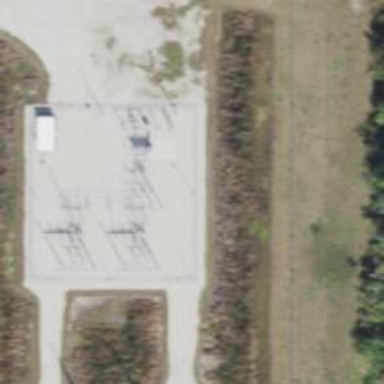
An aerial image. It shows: Switch for power supply.